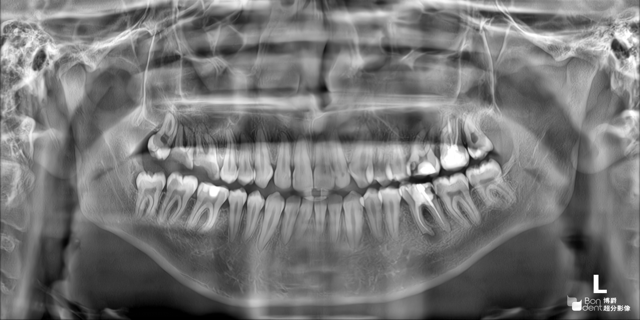
adult